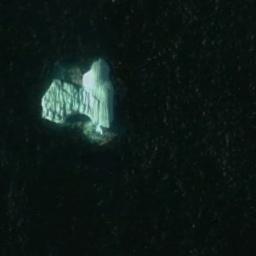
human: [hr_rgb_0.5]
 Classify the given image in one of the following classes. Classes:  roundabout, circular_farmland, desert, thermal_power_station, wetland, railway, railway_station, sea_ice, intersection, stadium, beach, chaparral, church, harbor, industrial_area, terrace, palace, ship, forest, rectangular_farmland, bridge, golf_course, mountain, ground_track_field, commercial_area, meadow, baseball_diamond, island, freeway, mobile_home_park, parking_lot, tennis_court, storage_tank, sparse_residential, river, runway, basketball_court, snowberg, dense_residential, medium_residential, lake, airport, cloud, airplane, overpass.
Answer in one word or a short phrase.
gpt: sea_ice